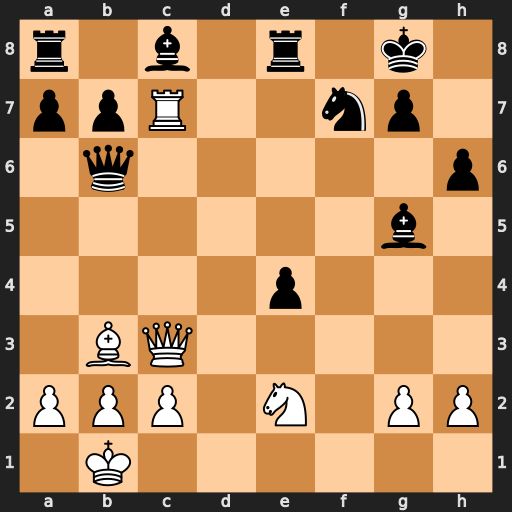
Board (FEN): r1b1r1k1/ppR2np1/1q5p/6b1/4p3/1BQ5/PPP1N1PP/1K6
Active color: w
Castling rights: -
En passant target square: -
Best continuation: Rxf7 Bf6 Rxf6+ Be6 Rg6